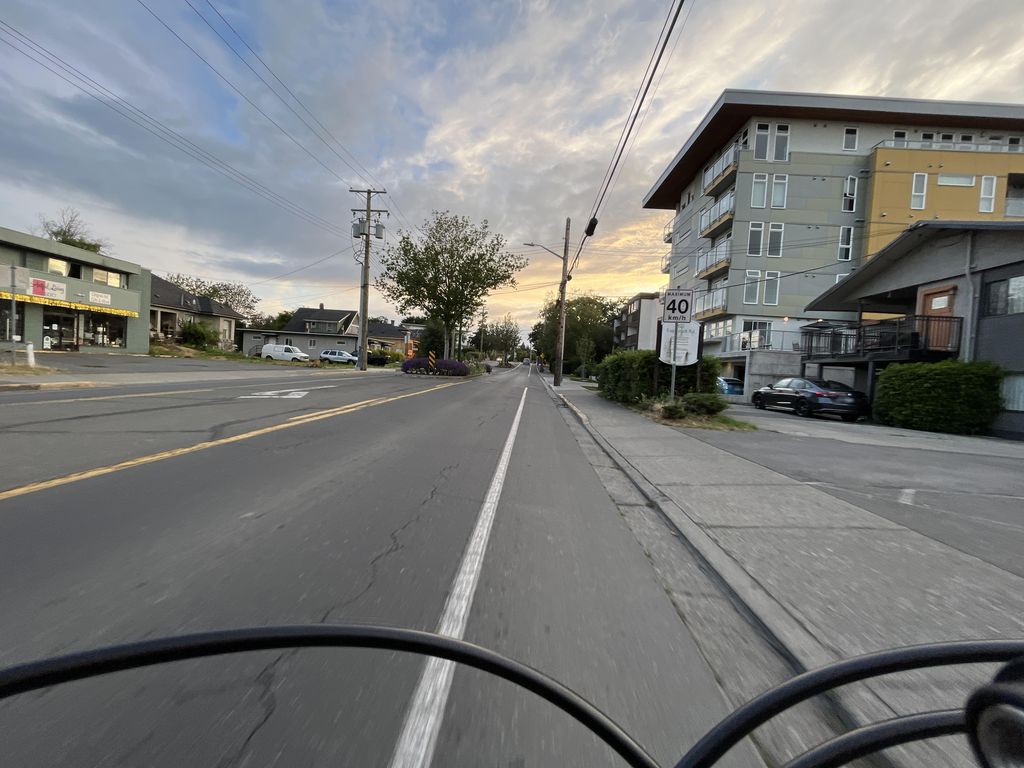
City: victoria